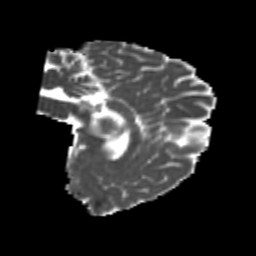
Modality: MD
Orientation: sagittal
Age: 20
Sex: male
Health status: healthy
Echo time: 0.074 s